Question: I'm wondering how I can check for Empty SQL strings in Ruby on rails, since checking if nil do not work if empty and checking if it's = "" do not work either.
'''
<% if @model.option4 != nil or @poll.option4 != "" %>
<div class="form-group">
<div class="col-lg-10">
<p>POST STUFF ABOUT IT</p>
</div>
</div>
<% end %>
'''
It works perfect to check if it's nil but not when checking if empty. Is there another way to check this? What am I doing wrong?

I'm using DataMapper and SQLite to handle the database. Not ActiveRecord.
'''
Model.create(question: params["question"],
option1: params["option1"],
option2: params["option2"],
option3: params["option3"],
option4: params["option4"],
option5: params["option5"],
created_on: Time.now,
user: @user)
'''
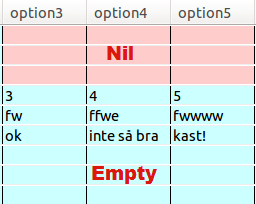
Answer: Try:
'''
<% unless @model.option4.blank? %>
'''
In your code you most likely misused 'or' when you needed 'and'. However using 'blank?' or 'present?' methods is a common rails way to handle both cases.